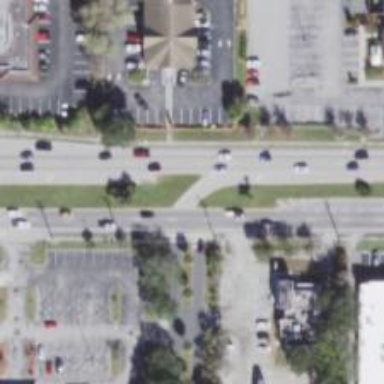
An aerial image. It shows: Asphalt road with primary link designation.